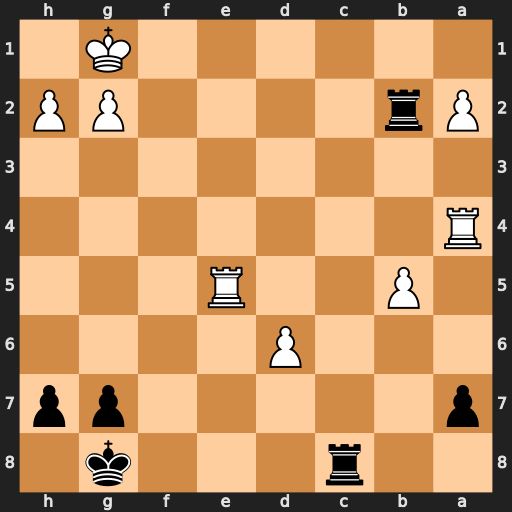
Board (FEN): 2r3k1/p5pp/3P4/1P2R3/R7/8/Pr4PP/6K1
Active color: b
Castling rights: -
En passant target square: -
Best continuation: Rc1+ Re1 Rxe1#